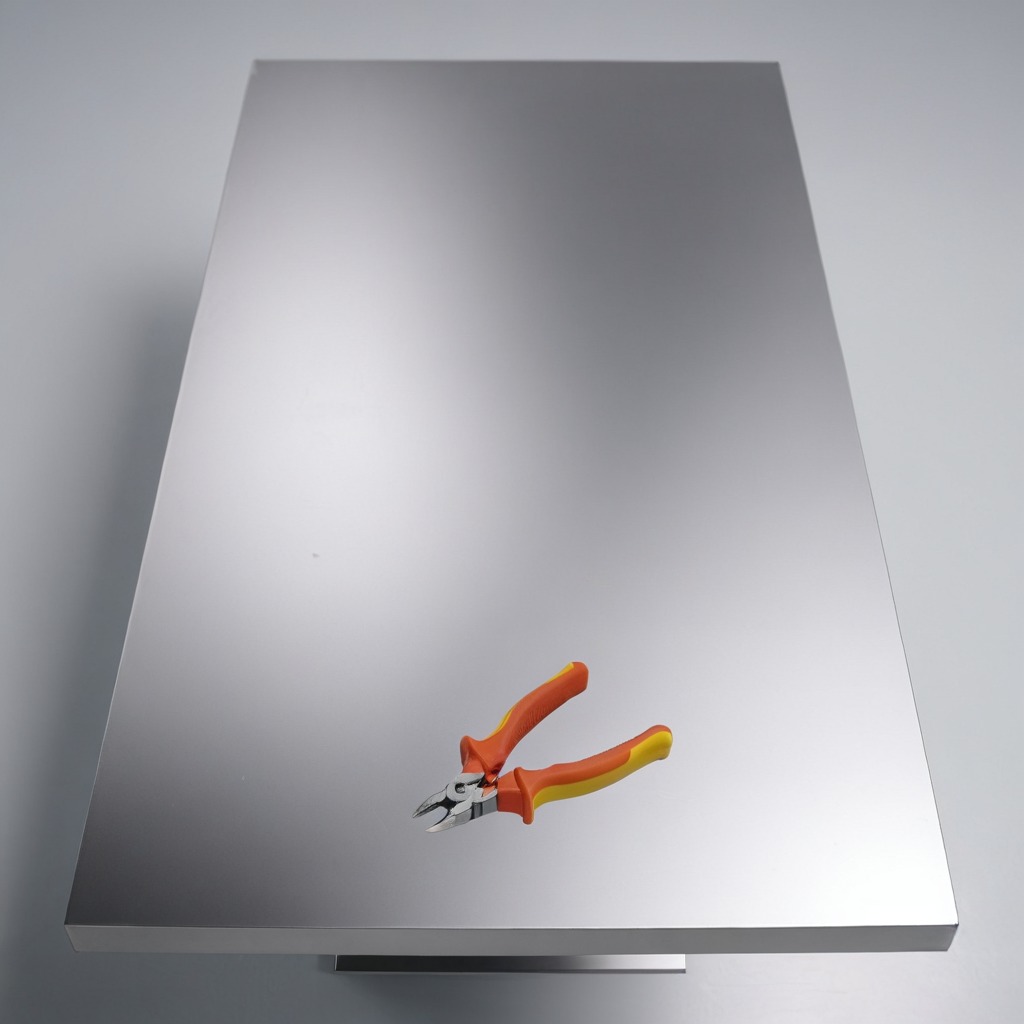
A plier lies on the stainless steel table in a high-end prototyping lab.